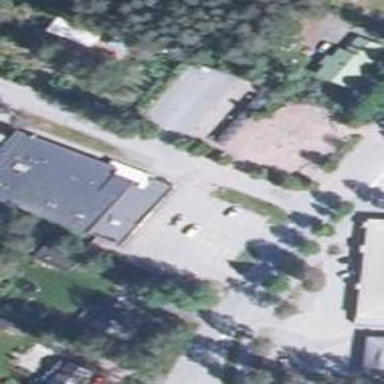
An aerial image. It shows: View of supermarket building.